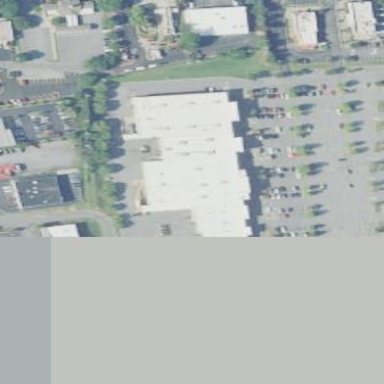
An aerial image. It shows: Retail building.